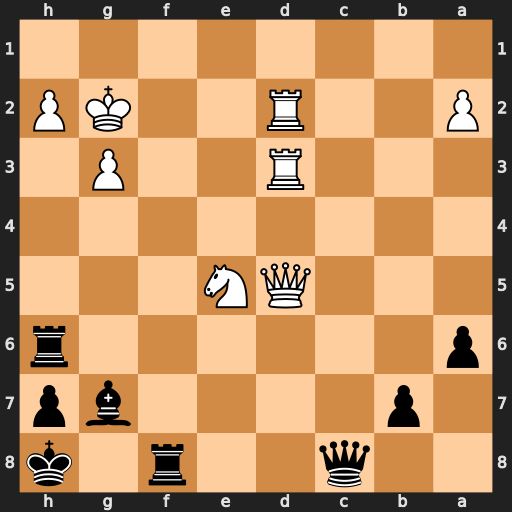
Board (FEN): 2q2r1k/1p4bp/p6r/3QN3/8/3R2P1/P2R2KP/8
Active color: b
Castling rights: -
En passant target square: -
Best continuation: Qh3+ Kh1 Rf1#